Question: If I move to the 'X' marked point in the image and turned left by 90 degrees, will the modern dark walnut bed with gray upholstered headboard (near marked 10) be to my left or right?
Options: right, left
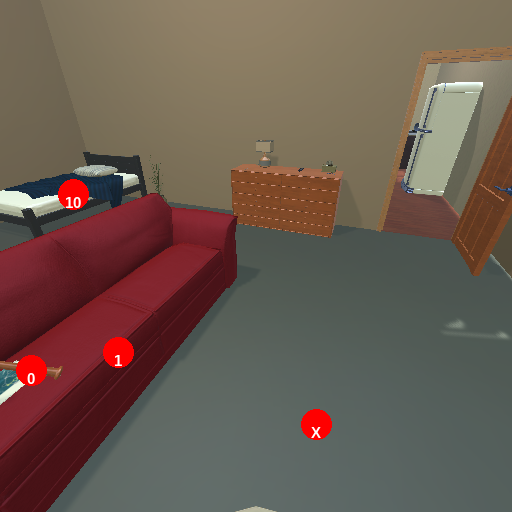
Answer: right